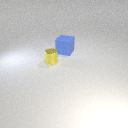
large blue rubber cube behind small yellow metal cylinder